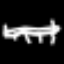
Label: bed